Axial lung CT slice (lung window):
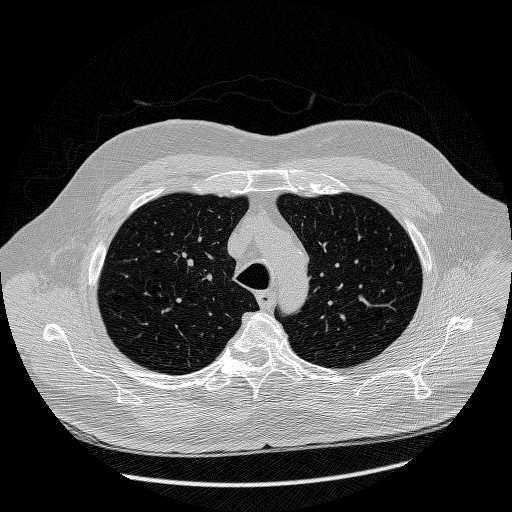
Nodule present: no